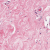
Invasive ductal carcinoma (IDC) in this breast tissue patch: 0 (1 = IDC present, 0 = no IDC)